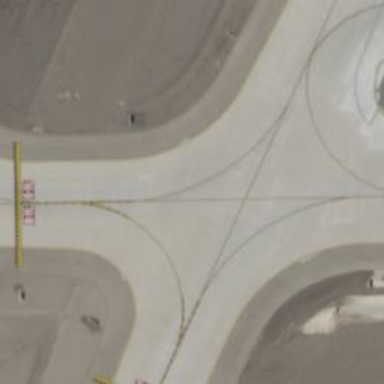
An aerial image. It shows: Image of taxiway at airport.